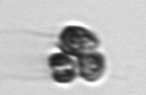
Label: Corymbellus